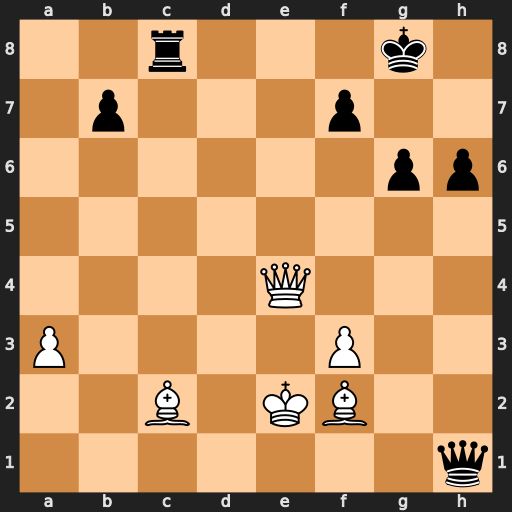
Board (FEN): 2r3k1/1p3p2/6pp/8/4Q3/P4P2/2B1KB2/7q
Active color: w
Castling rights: -
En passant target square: -
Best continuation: Bb3 Qh5 Bxf7+